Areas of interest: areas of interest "Guesthouse"
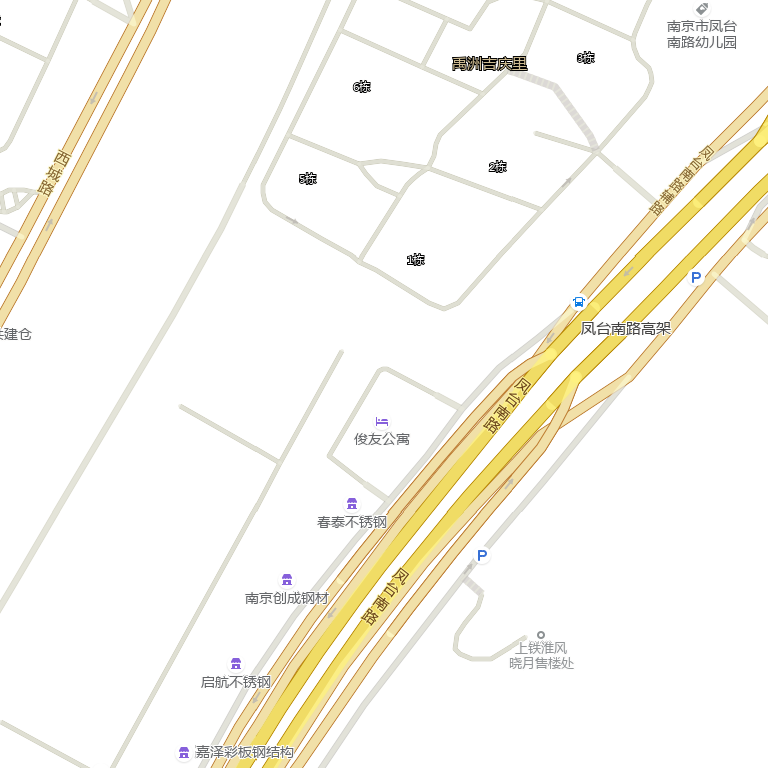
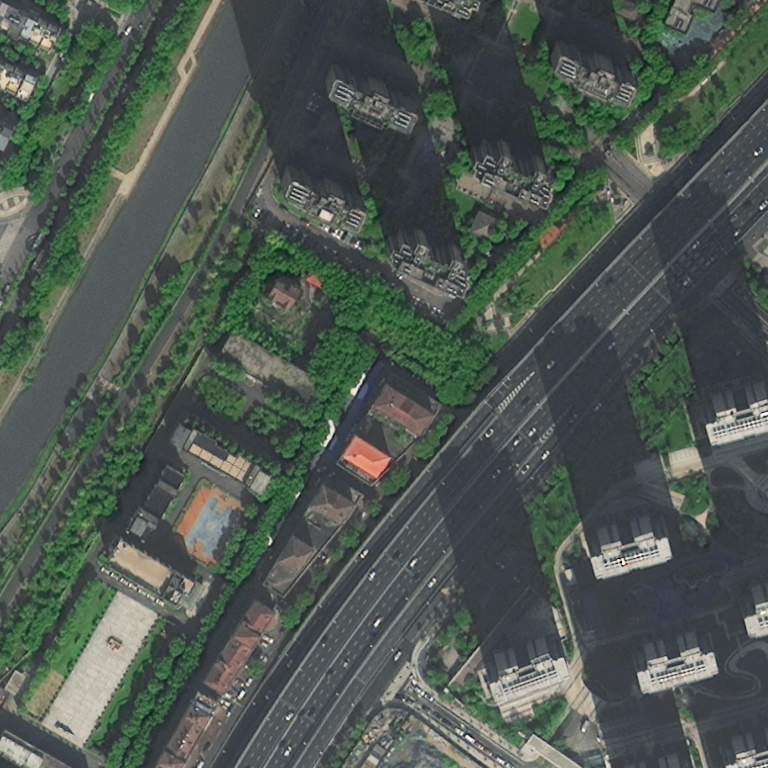